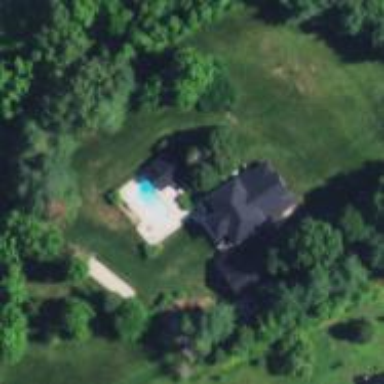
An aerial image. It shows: Swimming pool located in leisure land.